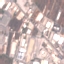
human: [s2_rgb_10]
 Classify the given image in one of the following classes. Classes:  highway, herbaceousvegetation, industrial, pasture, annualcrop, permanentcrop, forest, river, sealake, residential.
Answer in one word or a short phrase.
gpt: Industrial